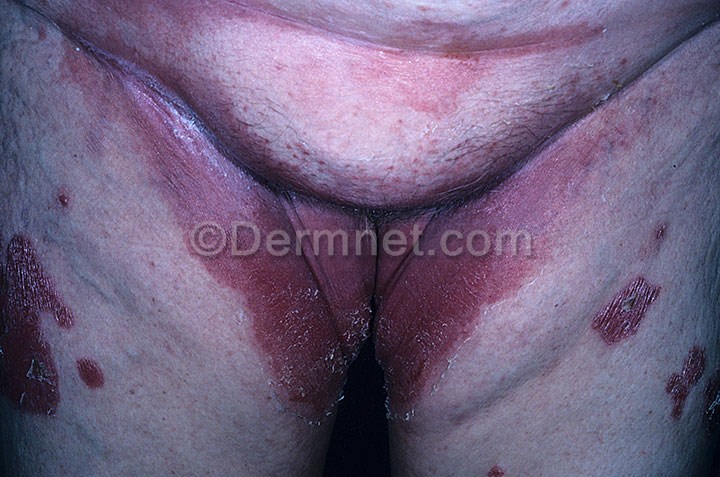
Disease: Tinea Ringworm Candidiasis and other Fungal Infections